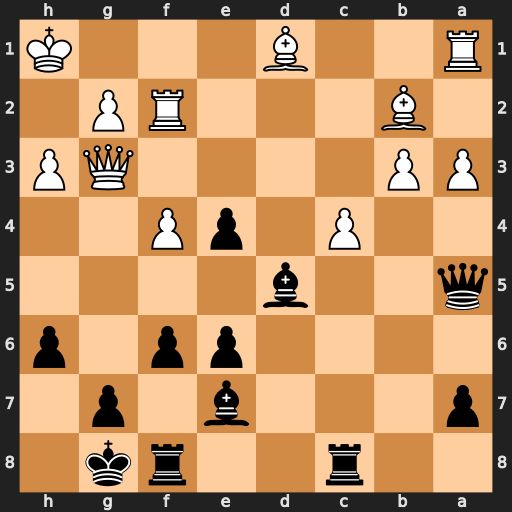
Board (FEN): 2r2rk1/p3b1p1/4pp1p/q2b4/2P1pP2/PP4QP/1B3RP1/R2B3K
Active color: b
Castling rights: -
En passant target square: -
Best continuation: Qe1+ Kh2 Bc5 Rf1 Qxf1